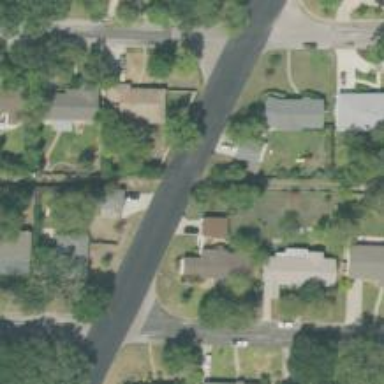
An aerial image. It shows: Alley classified as service road.